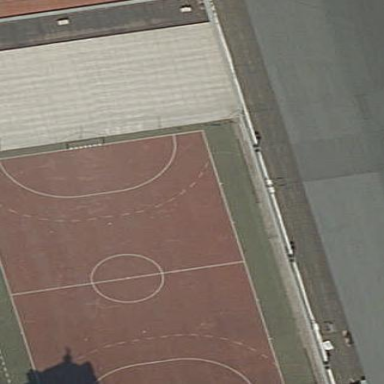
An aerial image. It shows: Soccer pitch for leisureland activities.